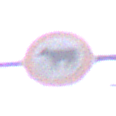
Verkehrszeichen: VerbotViehtrieb
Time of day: MorningAfternoon
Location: Outdoor (Nature)
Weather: Overcast
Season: Autumn
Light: Natural